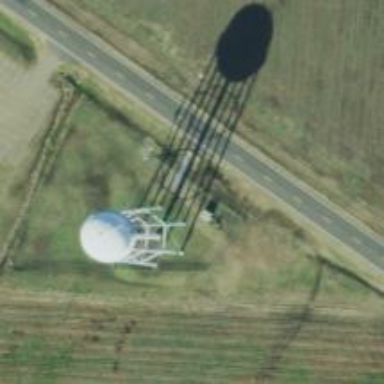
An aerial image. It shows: Water tower that is man-made.